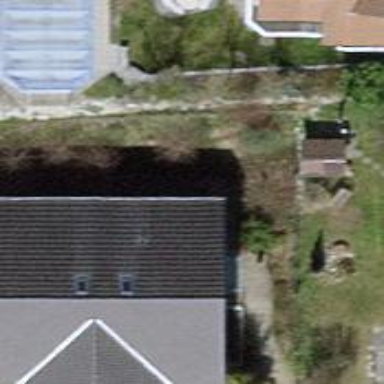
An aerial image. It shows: Detached building.